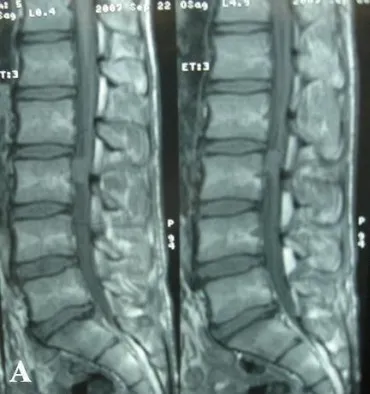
Sagital magnetic resonance images showing an intradural mass at the level of L3, isointense to spinal cord on T1-weighted.
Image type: radiology (mri)